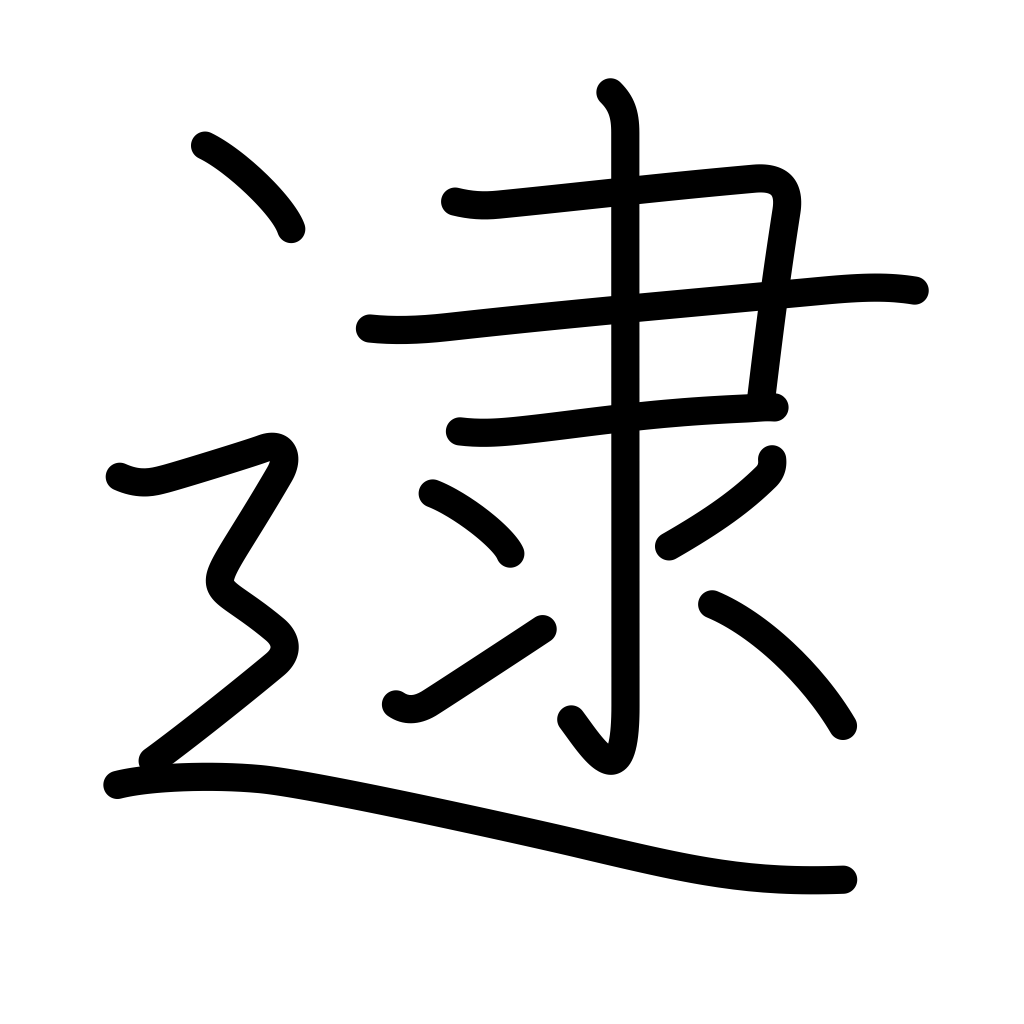
Meaning: apprehend, chase